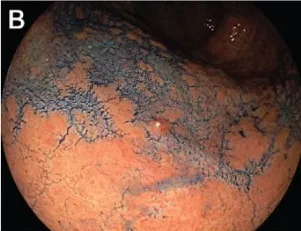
Endoscopic images of Case 2. Body. Post-indigo carmine spraying).
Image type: endoscopy (gi_endoscopy)